Question: I'm creating an iphone application using Objective-C/Xcode. I have a setup where when I click the search box, the search display view shows up and as I type into the searchbox, the searchDisplayController loads the searchResultsTableView cells with rows consisting of autocomplete terms.
because the results cells are a lot bigger than the autocomplete cells, I have the following to manage row height:
'''
- (CGFloat)tableView:(UITableView *)tableView heightForRowAtIndexPath:(NSIndexPath *)indexPath
{
if (tableView == self.searchDisplayController.searchResultsTableView) {
return 30;
} else {
return 90;
}
}
'''
However I get some weird behavior where the separator lines behind the cells are showing and making an ugly appearance.
(To clarify which separator lines are coming from where, I used
'''
self.searchDisplayController.searchResultsTableView.separatorColor = [UIColor redColor];
'''
)

Do you know how I could remove/hide these background separator lines from being shown in this view? I've tried various color/transparency and cell size manipulations and searched google/SO but could not figure it out.
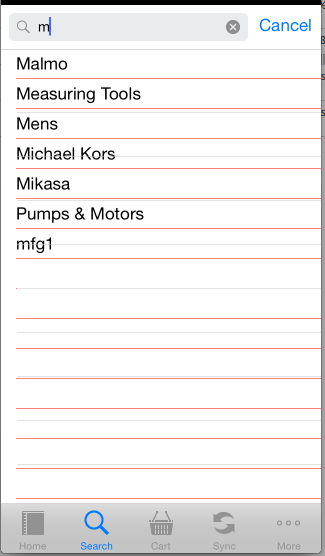
Answer: Try changing your 'tableView' to 'style' to 'Grouped'